Aerial crown-view tile of a tropical tree (Barro Colorado Island, Panama), acquired 20250818:
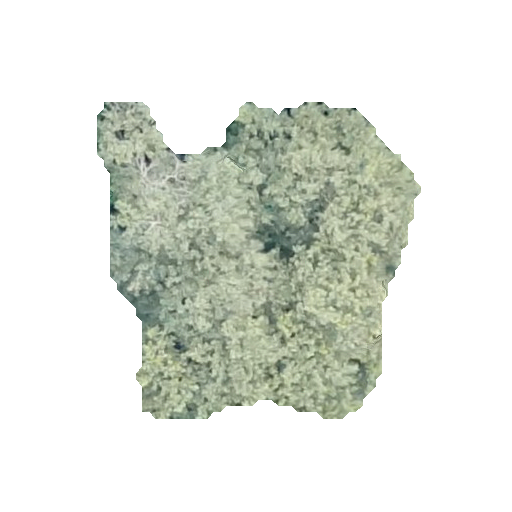
Species: Apeiba membranacea
GBIF accepted scientific name: Apeiba membranacea
Crown area: 112.5 m²